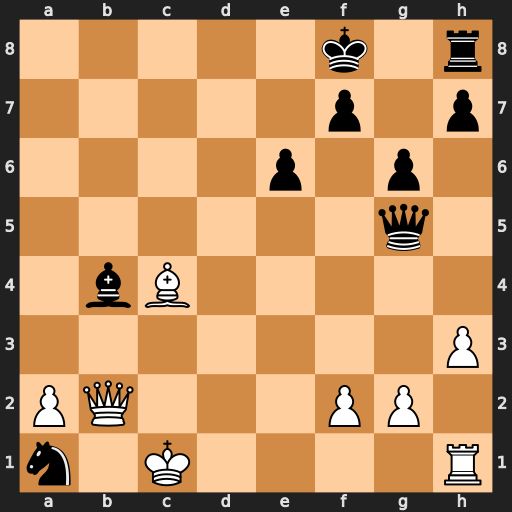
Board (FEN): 5k1r/5p1p/4p1p1/6q1/1bB5/7P/PQ3PP1/n1K4R
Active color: w
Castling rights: -
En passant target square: -
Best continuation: Kb1 Kg8 Qxb4